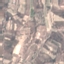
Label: PermanentCrop